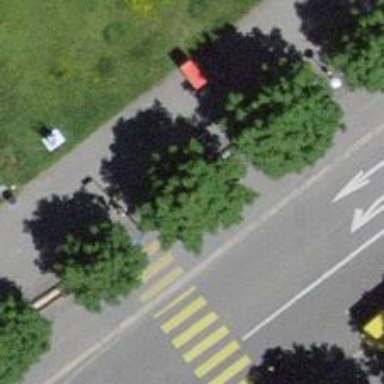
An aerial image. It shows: Beautiful avenue lined with broadleaved trees.